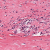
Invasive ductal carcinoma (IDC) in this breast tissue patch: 0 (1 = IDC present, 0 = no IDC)